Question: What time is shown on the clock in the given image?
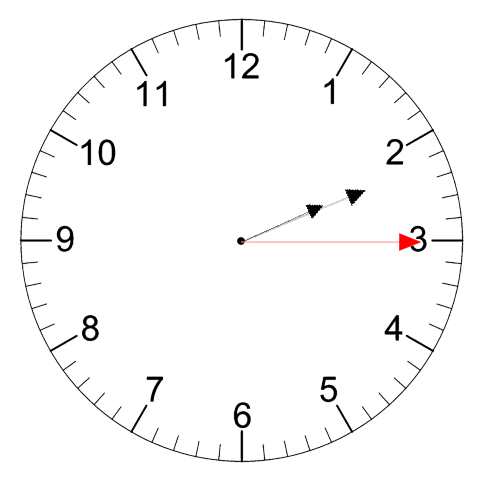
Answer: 02:11:15